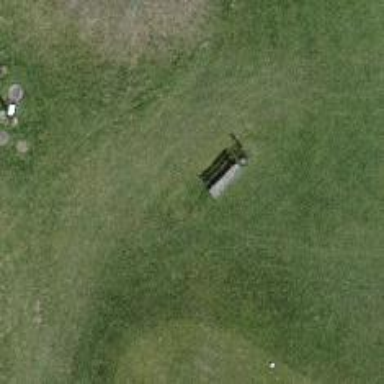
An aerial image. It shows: Bench.